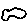
Label: cloud